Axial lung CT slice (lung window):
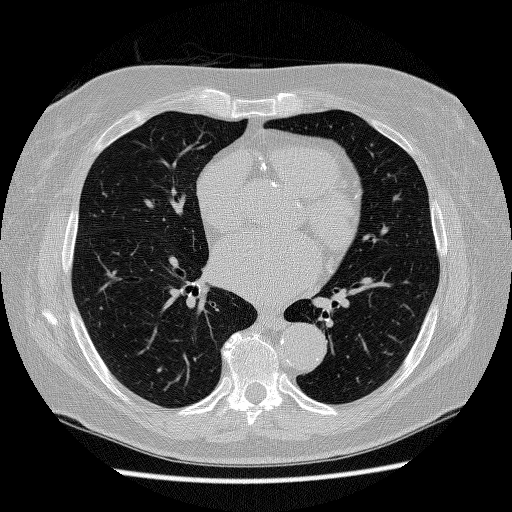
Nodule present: no